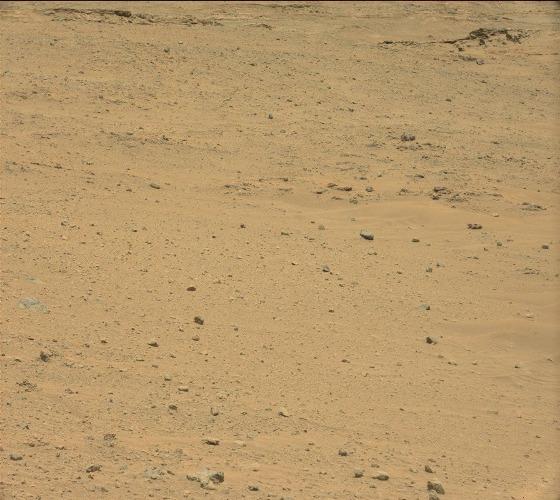
Terrain classes present: Bedrock, Gravel / Sand / Soil, Rock